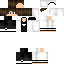
A female human skin with medium skin, wearing brown long hair dressed in a blue tshirt and black pants, featuring a closed mouth.